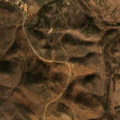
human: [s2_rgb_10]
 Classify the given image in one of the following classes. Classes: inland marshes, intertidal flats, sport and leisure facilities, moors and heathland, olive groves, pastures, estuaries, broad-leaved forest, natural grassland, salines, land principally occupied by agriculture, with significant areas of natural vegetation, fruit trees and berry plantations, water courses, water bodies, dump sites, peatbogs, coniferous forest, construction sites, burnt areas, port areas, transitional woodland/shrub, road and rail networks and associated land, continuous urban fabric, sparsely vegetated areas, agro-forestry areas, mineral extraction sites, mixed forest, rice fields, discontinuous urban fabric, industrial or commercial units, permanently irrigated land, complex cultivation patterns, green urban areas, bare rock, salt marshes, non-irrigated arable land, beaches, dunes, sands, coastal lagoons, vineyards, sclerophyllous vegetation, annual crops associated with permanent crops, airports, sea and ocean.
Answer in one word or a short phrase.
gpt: agro-forestry areas, transitional woodland/shrub